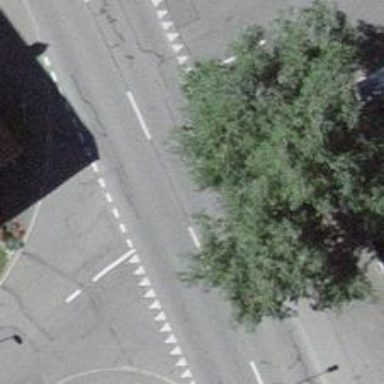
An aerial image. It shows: Road with "give way" sign.